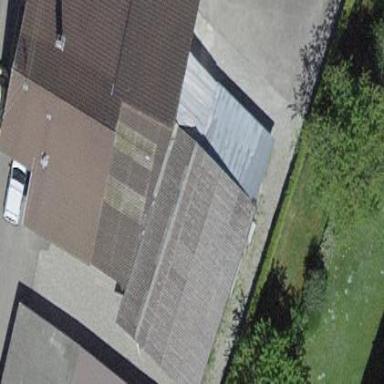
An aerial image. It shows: Rural barn.